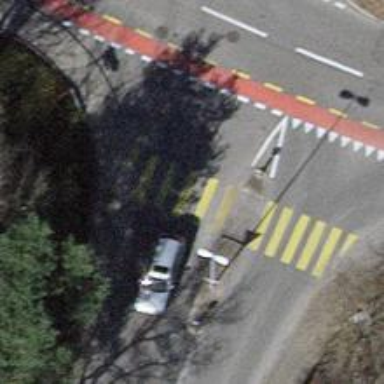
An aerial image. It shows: Zebra crossing with island in the middle. The crossing reference is zebra.